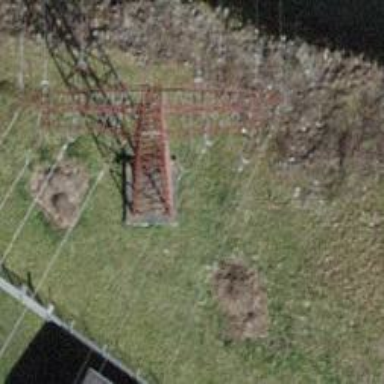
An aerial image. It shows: Three cables of power line.